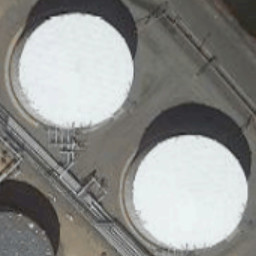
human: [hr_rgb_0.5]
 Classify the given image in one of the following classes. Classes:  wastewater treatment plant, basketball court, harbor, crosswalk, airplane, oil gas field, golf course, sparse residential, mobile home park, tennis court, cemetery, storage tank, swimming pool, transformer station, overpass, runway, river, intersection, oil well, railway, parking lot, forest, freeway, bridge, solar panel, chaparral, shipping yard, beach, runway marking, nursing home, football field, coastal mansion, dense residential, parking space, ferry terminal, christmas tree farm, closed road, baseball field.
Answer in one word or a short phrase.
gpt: storage tank